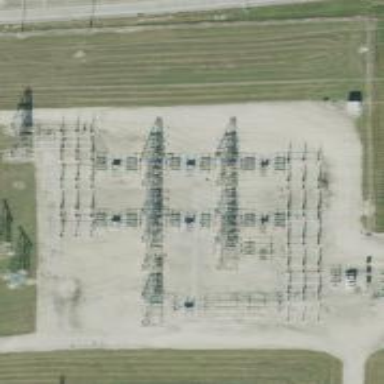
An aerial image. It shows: Switch used for power control.